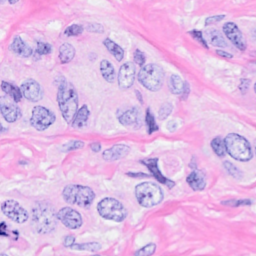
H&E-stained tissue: Breast